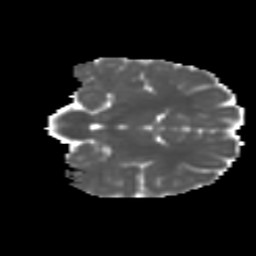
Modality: MD
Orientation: coronal
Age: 10
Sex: male
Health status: ill
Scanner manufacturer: ge
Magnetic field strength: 3 T
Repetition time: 6.752 s
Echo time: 0.079 s